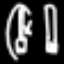
Label: fork